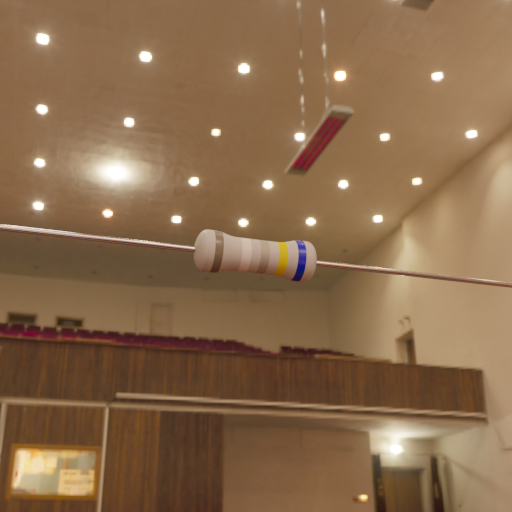
Resistor colour bands (in order): gray, white, silver, yellow, blue